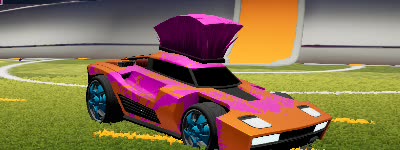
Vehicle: breakout